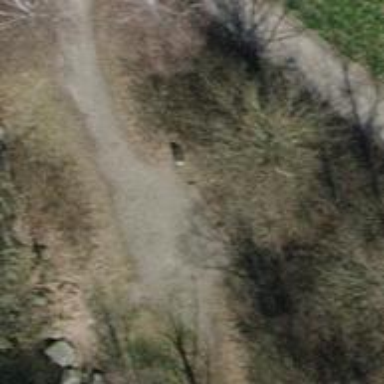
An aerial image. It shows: Bench.